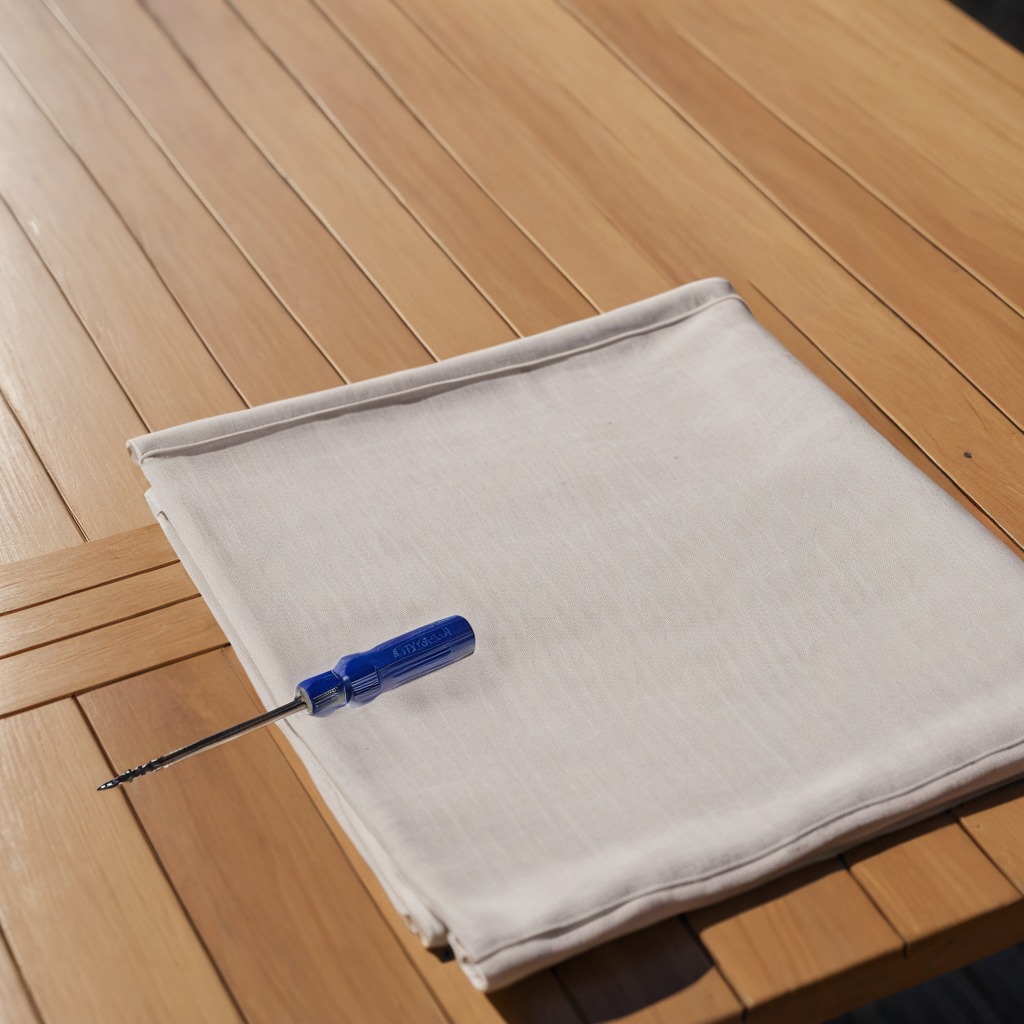
A screwdriver lies on a wooden table.